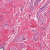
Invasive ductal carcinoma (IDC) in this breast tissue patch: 0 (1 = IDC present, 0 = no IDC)